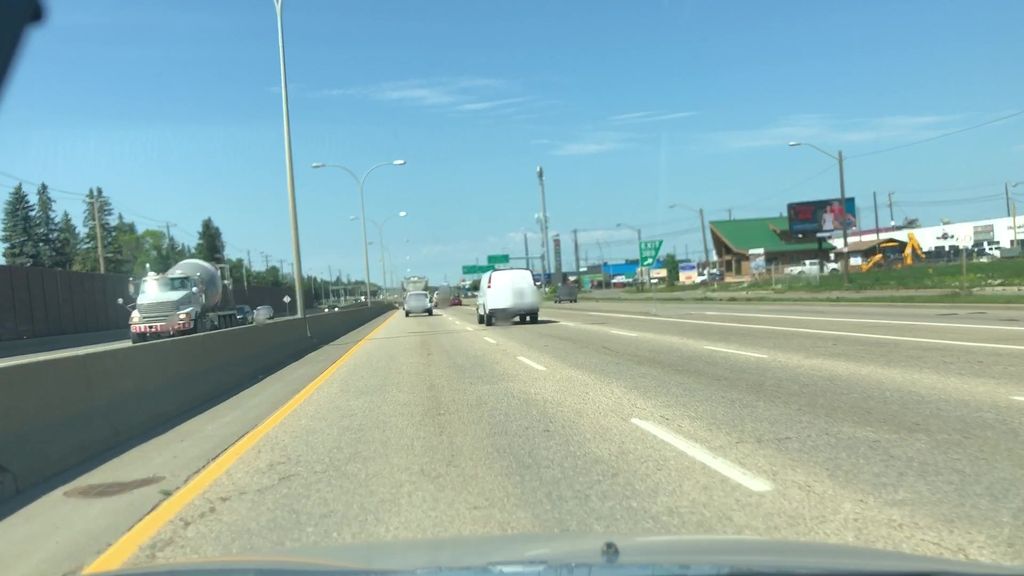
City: edmonton